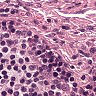
Metastatic tissue present: no